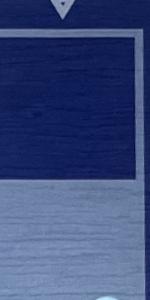
Label: Empty